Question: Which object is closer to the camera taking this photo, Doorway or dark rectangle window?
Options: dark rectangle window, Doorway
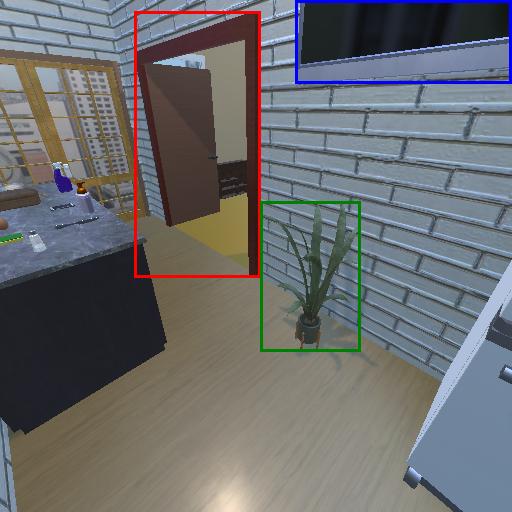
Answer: dark rectangle window